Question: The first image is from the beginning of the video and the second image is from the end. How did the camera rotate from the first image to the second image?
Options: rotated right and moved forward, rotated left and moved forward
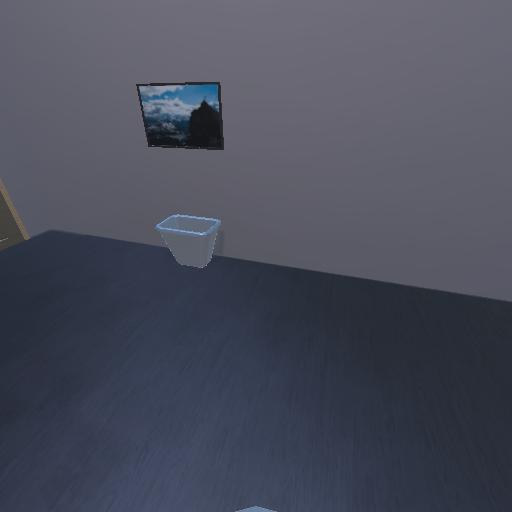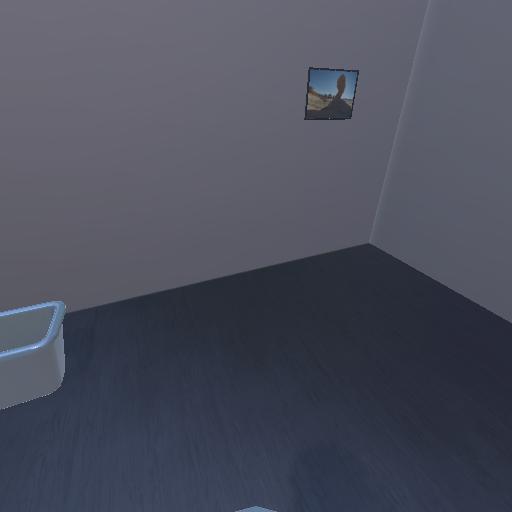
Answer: rotated right and moved forward